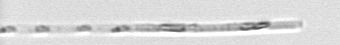
Label: Leptocylindrus